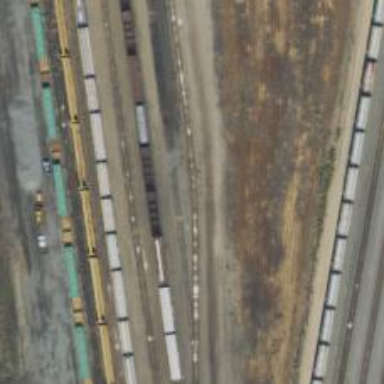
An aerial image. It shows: Railway yard.